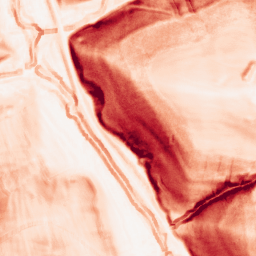
Category: morphological
Decomposition family: morphological_gradient
Decomposition parameters: size: 5
shape: square
Upsampling method: bicubic
Upsampling parameters: scale: 4
Upsampling scale: 4